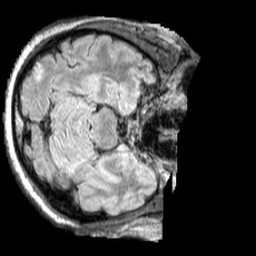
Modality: FLAIR
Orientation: axial
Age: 39
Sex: female
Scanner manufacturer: siemens
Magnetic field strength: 3 T
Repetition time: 5 s
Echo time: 0.387 s